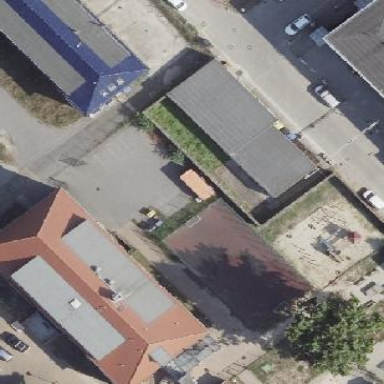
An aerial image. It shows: Hipped roof-shaped kindergarten building.